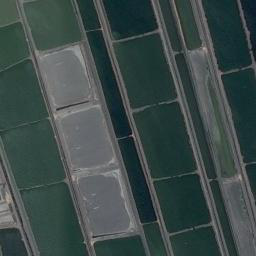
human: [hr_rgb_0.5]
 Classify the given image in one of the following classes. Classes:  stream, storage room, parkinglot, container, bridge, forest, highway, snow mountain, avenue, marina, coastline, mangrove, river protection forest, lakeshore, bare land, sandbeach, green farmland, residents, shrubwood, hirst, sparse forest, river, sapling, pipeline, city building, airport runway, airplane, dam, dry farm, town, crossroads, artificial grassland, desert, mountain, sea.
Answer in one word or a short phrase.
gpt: green farmland